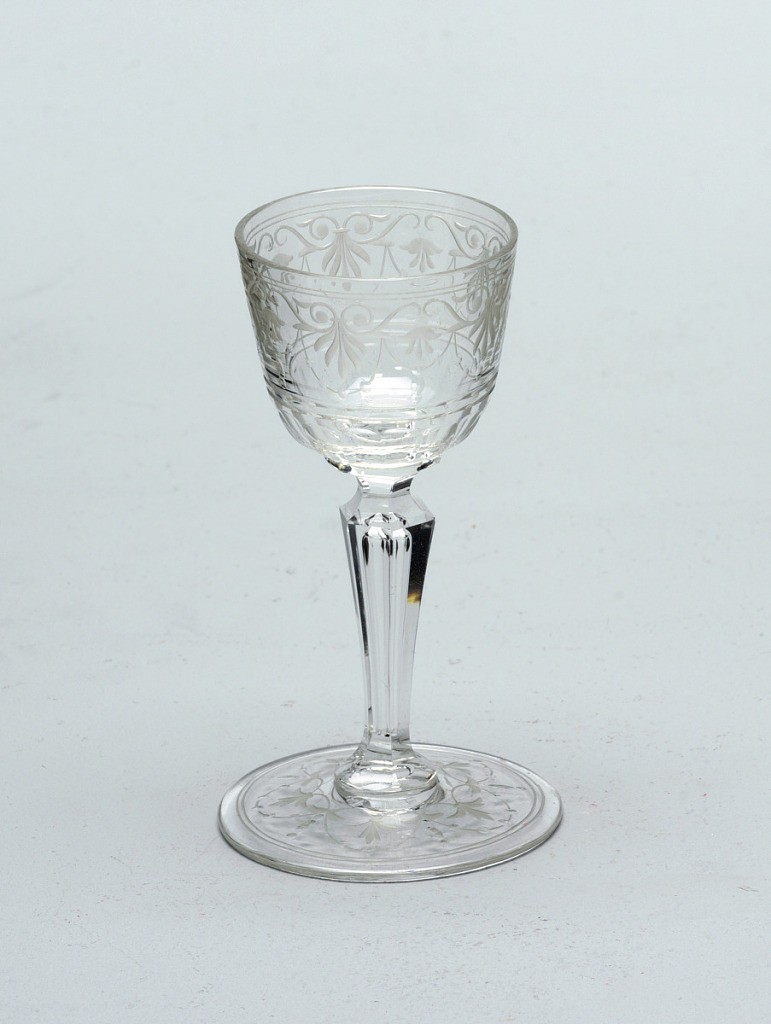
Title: No. 132
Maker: Professor Josef Storck, Austria, 1830 - 1902
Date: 1870
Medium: Mouth-blown crystal, facet-cut and polished
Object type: Cordial glass
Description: Mouth-blown crystal cordial glass with engraved ornaments, facet-cut and polished.